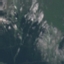
Land use / land cover: HerbaceousVegetation